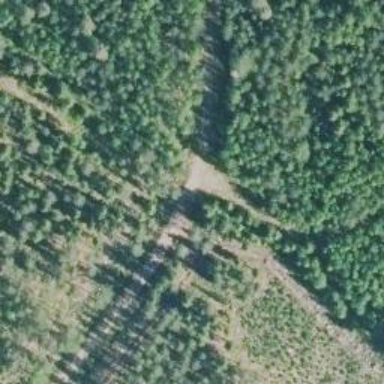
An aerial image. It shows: Track road.